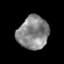
Tissue: prostate
Cell type: Fibroblasts
Senescence score: 0.7833
Nuclear area (px): 1001
Mean DAPI intensity: 135.067